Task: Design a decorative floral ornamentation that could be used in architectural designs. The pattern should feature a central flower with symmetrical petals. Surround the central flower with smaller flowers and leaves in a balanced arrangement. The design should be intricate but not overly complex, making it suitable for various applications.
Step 519:
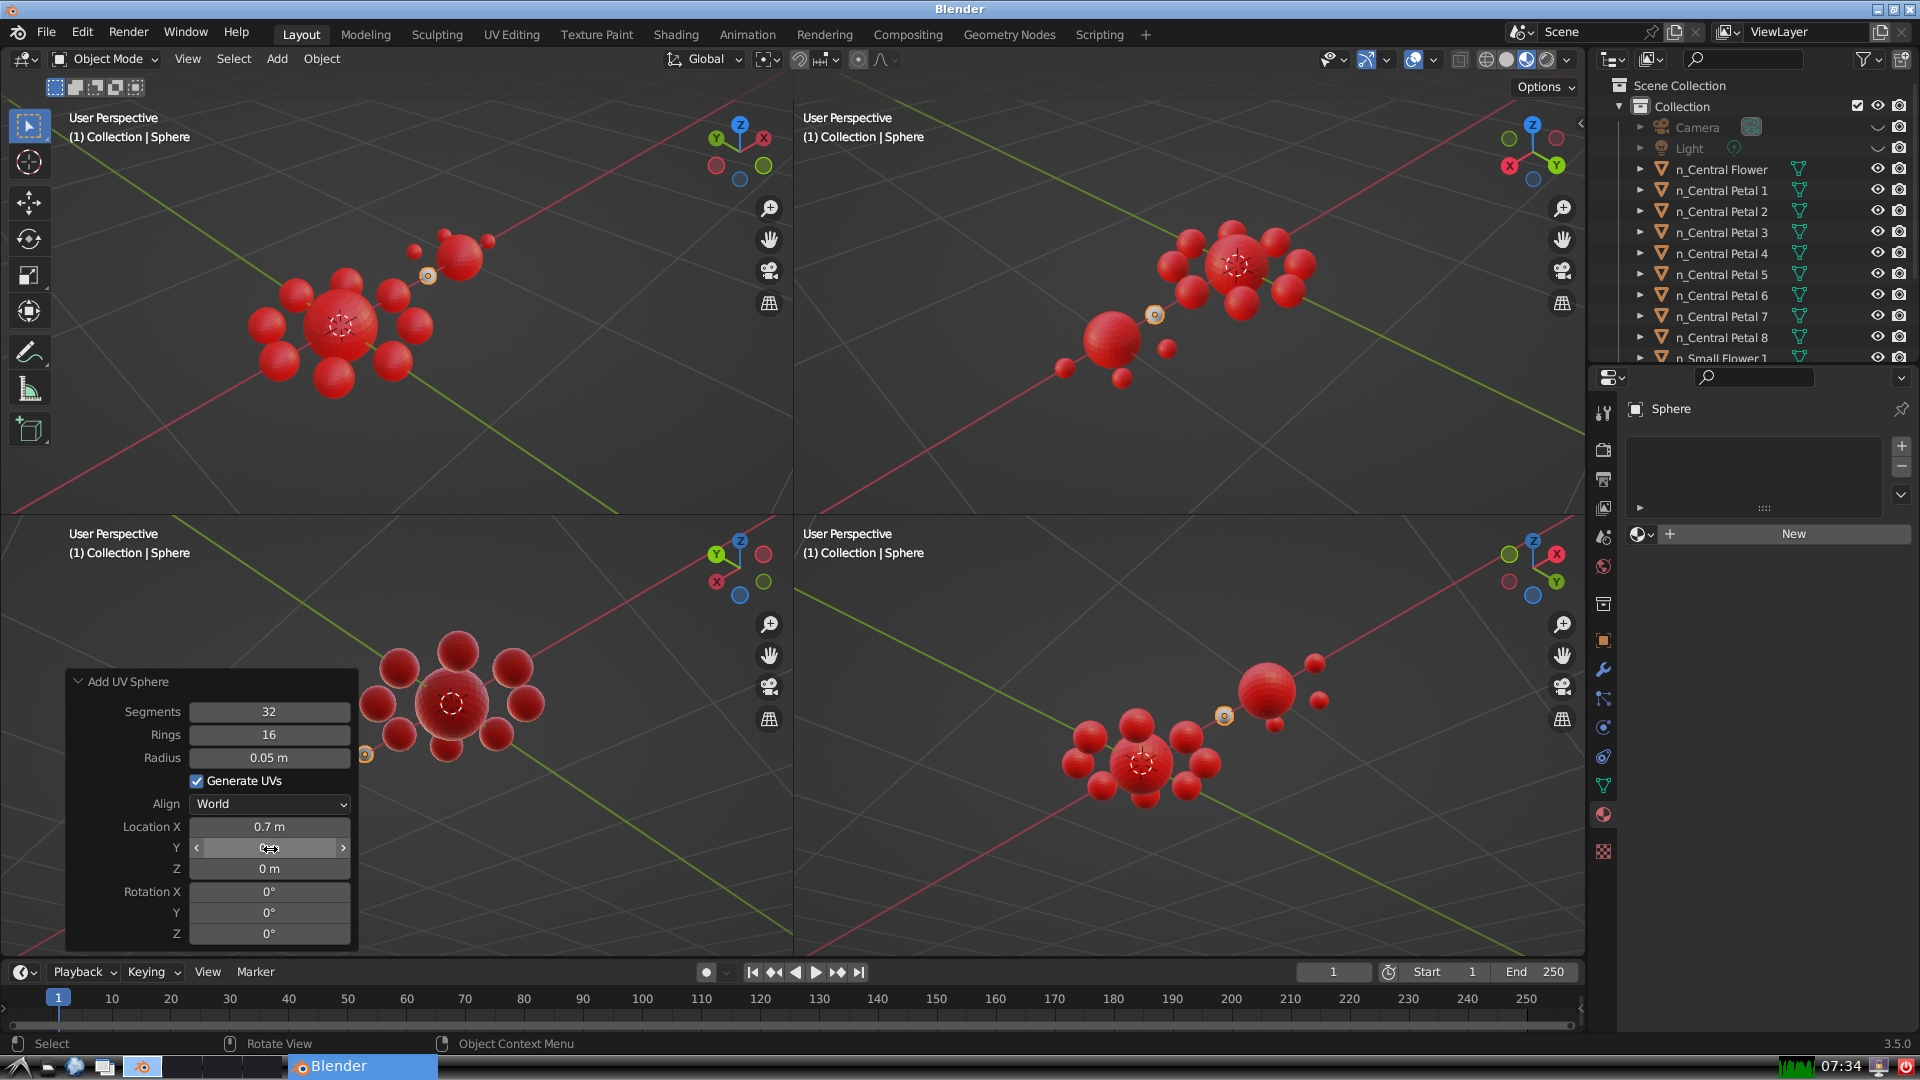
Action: click: no